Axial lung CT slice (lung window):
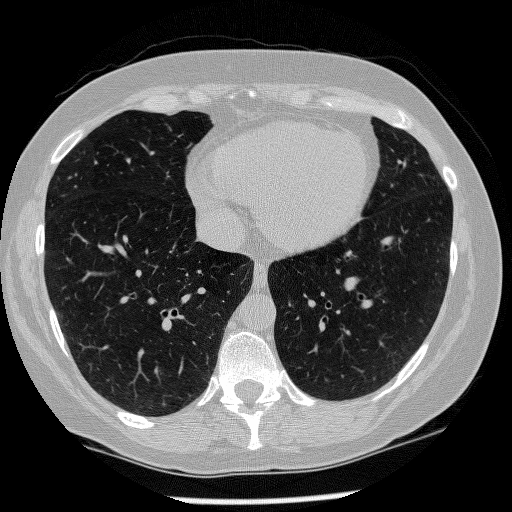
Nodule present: no